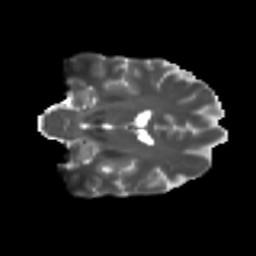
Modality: T2w
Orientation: coronal
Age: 36
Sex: female
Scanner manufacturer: ge
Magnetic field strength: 3 T
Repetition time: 7.8 s
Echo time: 0.0606 s